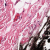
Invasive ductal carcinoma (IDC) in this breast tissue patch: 0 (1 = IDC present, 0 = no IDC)